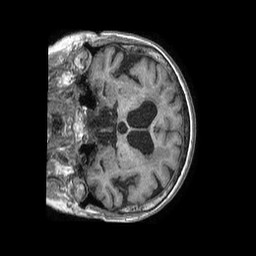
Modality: T1w
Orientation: coronal
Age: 76
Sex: female
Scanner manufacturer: philips
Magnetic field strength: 1.5 T
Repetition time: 0.007968 s
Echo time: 0.003666 s